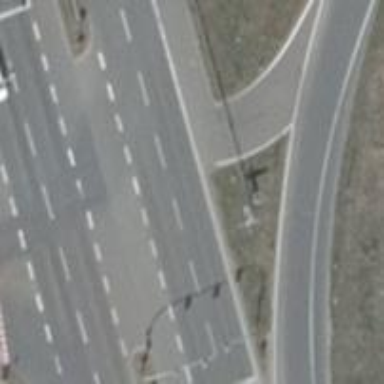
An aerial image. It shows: Asphalt motorway link.